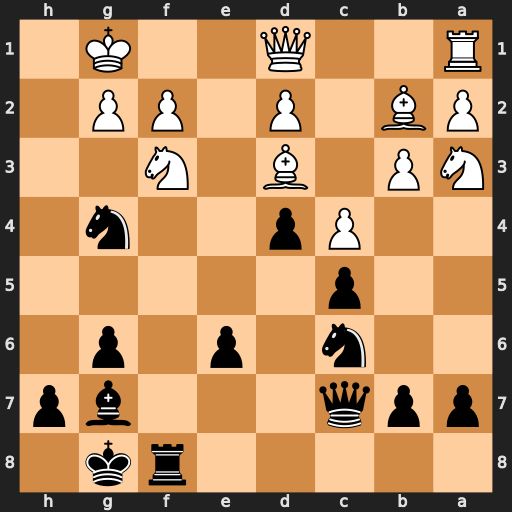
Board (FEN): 5rk1/ppq3bp/2n1p1p1/2p5/2Pp2n1/NP1B1N2/PB1P1PP1/R2Q2K1
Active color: b
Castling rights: -
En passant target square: -
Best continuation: Nce5 Nxe5 Nxf2 Nb5 Qxe5